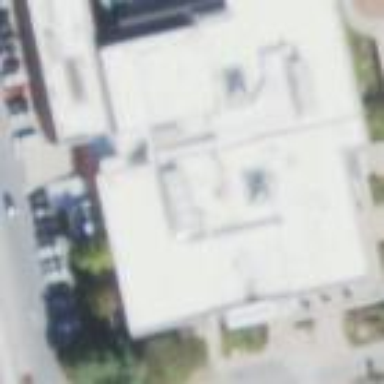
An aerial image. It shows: College building.